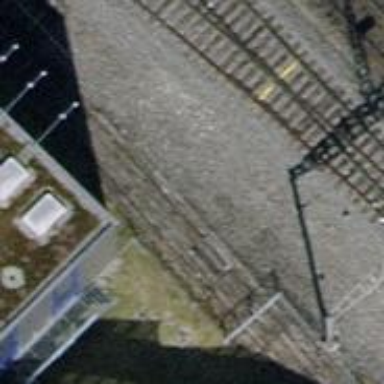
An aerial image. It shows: Disused railway spur with one track.